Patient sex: F
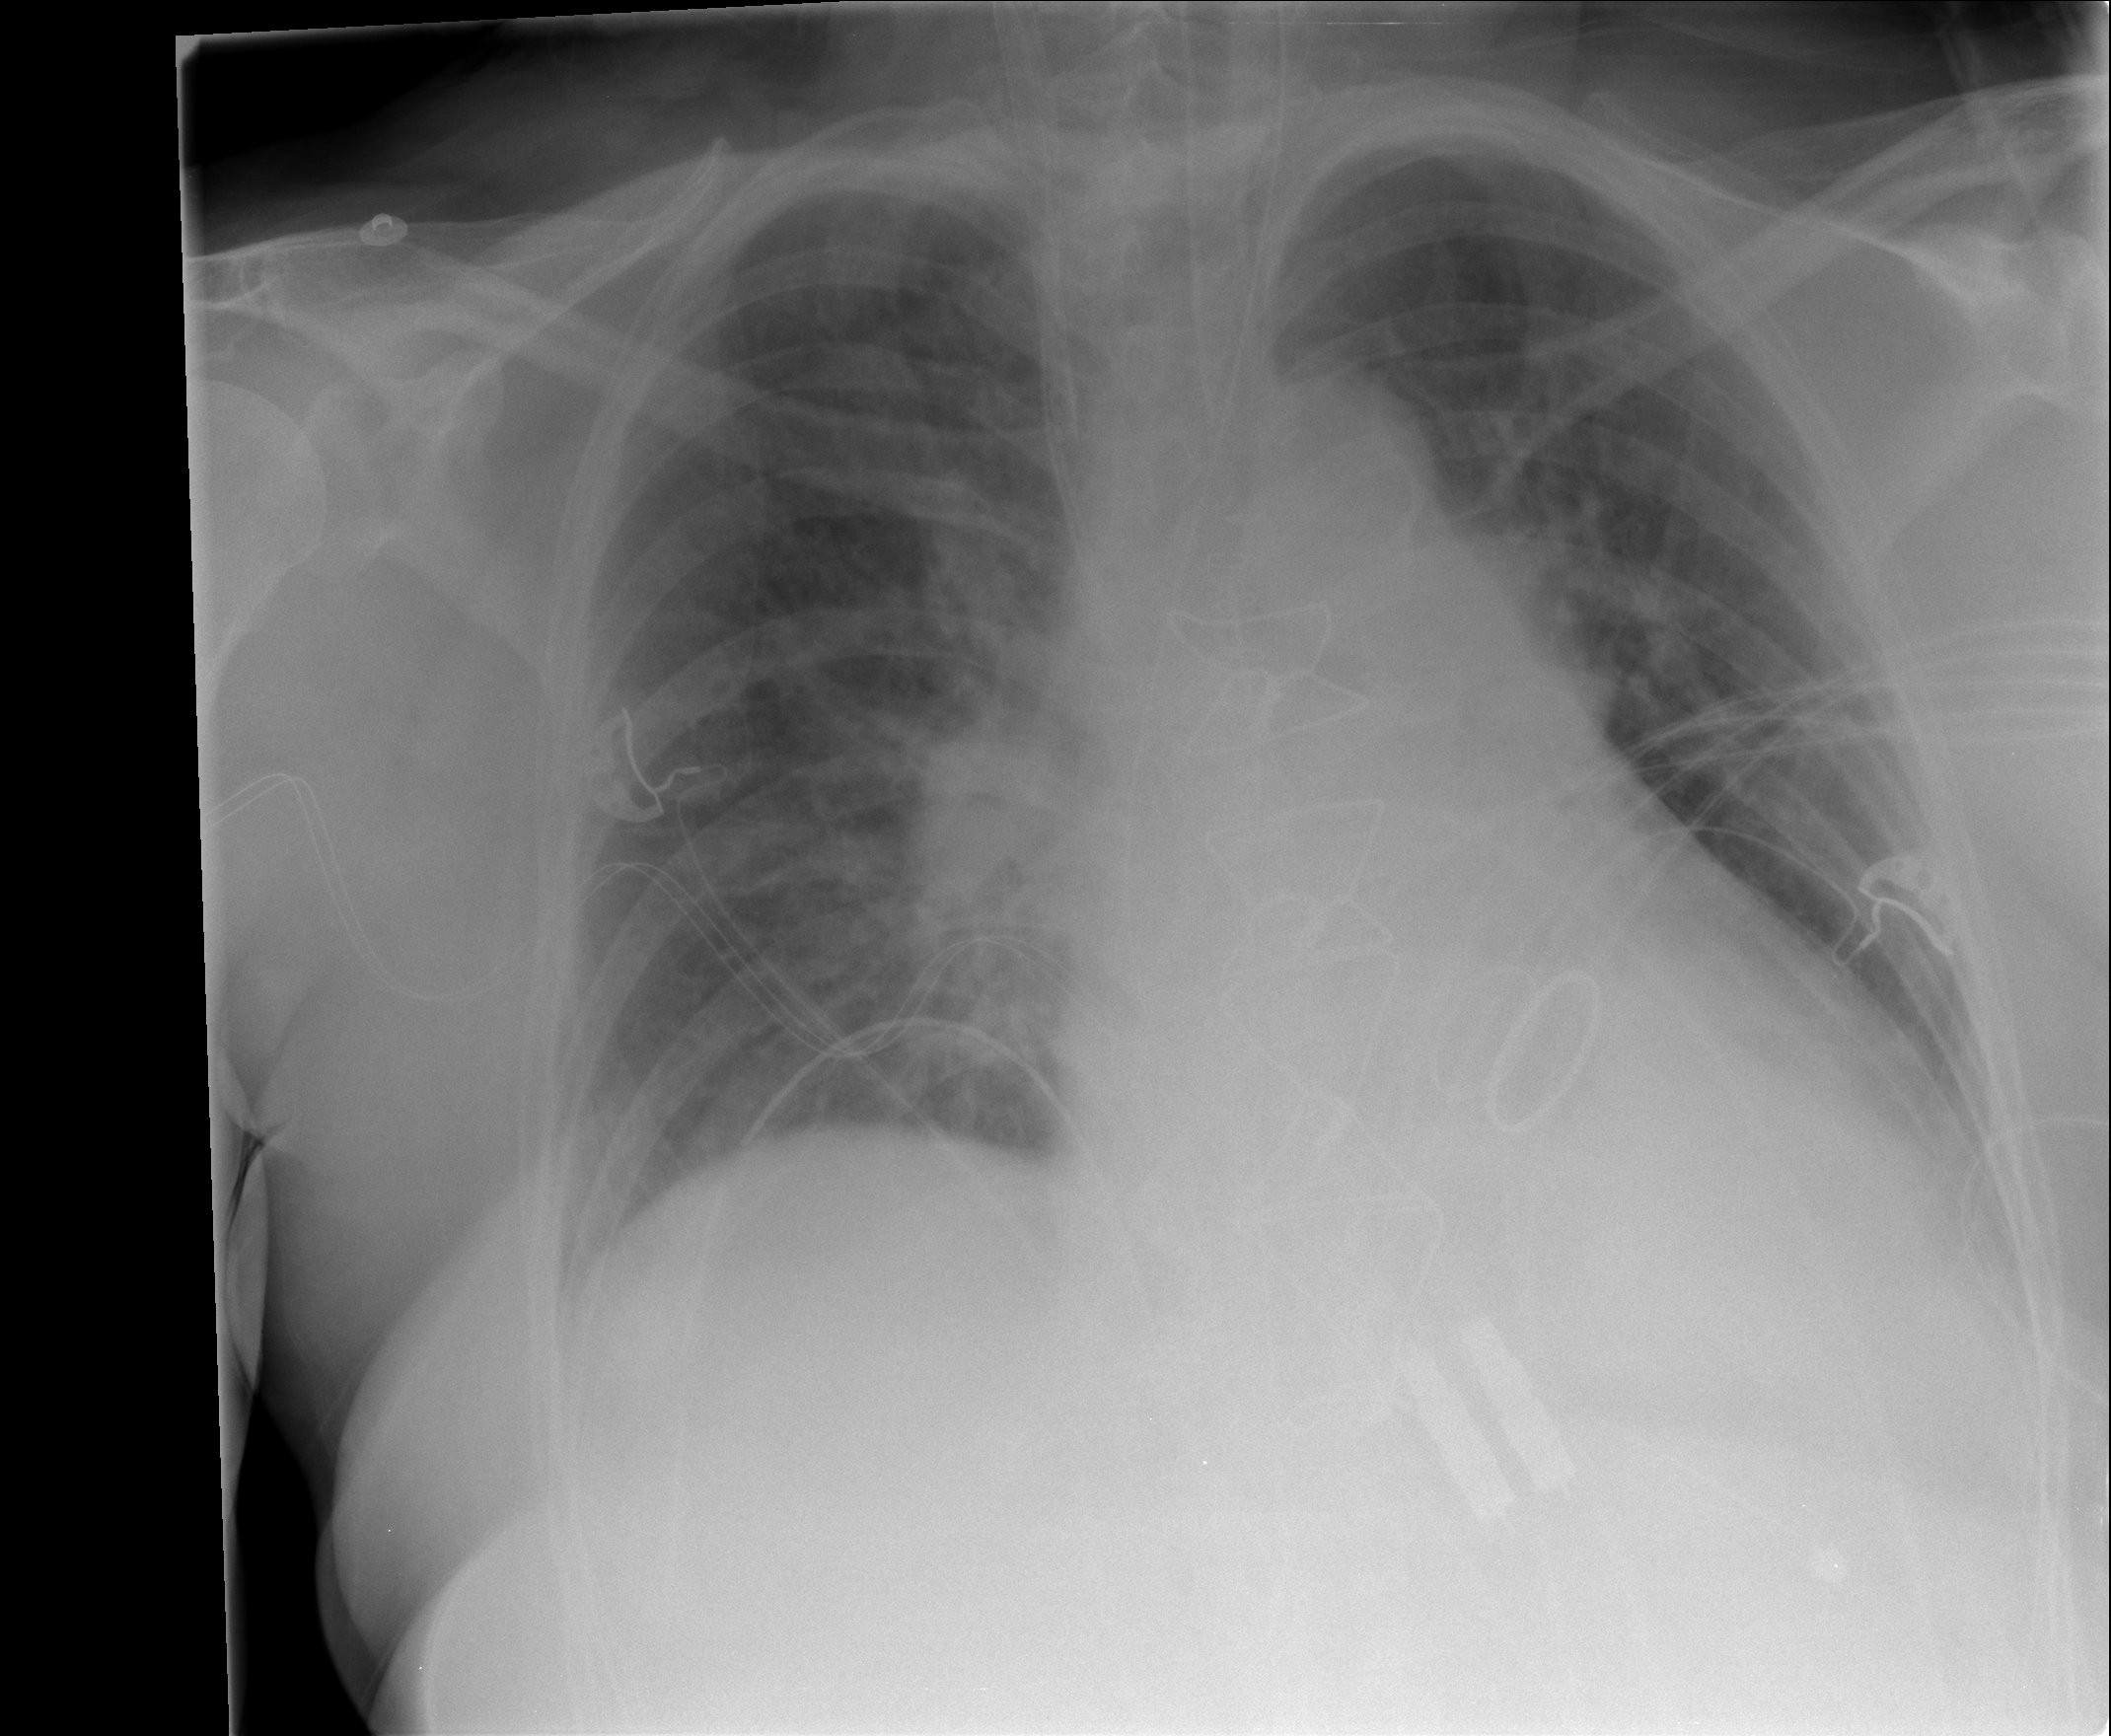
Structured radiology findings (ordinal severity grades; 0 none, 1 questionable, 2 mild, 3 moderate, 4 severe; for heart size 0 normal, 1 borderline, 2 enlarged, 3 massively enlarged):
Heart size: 2
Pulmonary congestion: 2
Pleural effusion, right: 0
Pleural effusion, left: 0
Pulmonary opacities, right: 0
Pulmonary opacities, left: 0
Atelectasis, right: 2
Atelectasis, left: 2